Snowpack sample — Snodgrass Mountain, Crested Butte, Colorado (2/4/25, 12:06 PM MST)
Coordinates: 38.923, -106.968
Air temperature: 35 °F
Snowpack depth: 80 cm
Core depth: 20 cm
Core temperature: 33.8 °F
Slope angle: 14°, slope face: 78°
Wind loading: low
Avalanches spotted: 0
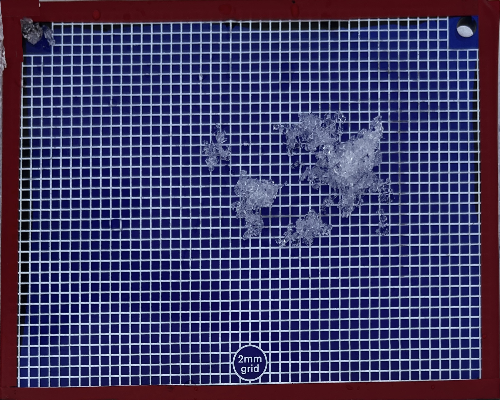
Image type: profile
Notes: No avalanches nearby, unusually warm weather for the last month reported by residents, Collected 25 yards from treeline